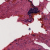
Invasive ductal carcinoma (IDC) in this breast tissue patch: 0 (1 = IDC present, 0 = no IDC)